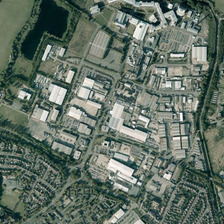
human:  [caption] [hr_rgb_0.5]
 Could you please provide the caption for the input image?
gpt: this area is an industrial area .

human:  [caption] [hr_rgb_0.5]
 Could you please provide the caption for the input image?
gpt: the land is full of factories .

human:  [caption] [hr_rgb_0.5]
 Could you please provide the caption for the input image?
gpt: the land is full of factories .

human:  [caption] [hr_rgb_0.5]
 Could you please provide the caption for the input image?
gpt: this area is an industrial area .

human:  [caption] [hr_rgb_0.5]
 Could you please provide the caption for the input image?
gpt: this area is an industrial area .